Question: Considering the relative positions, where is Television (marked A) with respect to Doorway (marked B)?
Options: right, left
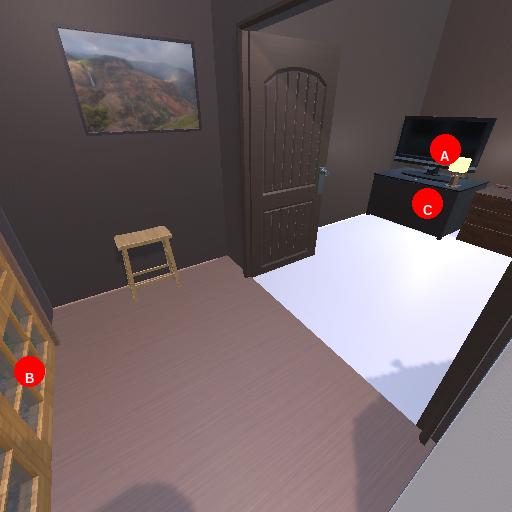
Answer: right